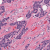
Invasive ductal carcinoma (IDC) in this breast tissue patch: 1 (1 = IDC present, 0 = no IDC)